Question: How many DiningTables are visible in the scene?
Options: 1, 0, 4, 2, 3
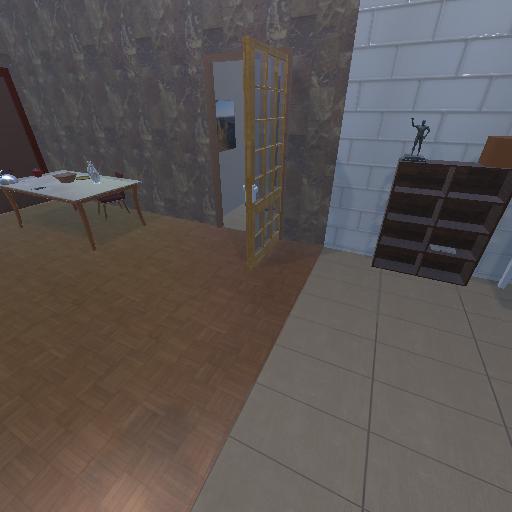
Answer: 1